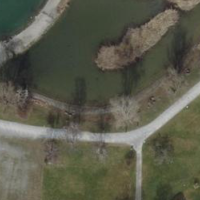
EUNIS habitat code: 53
Species observed at this site:
Tachybaptus ruficollis
Corvus corone
Podiceps cristatus
Fulica atra
Anas crecca
Corylus avellana
Anas platyrhynchos
Sturnus vulgaris
Orthetrum cancellatum
Aythya ferina
Aythya fuligula
Chroicocephalus ridibundus
Phalacrocorax carbo
Gallinula chloropus
Motacilla alba
Acrocephalus scirpaceus